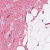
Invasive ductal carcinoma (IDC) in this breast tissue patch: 0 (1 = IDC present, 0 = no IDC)